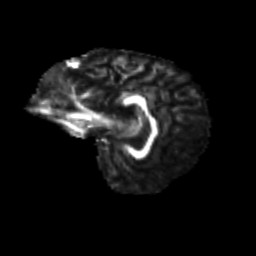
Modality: FA
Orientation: sagittal
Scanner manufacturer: siemens
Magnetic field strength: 3 T
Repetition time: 9.2 s
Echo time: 0.084 s